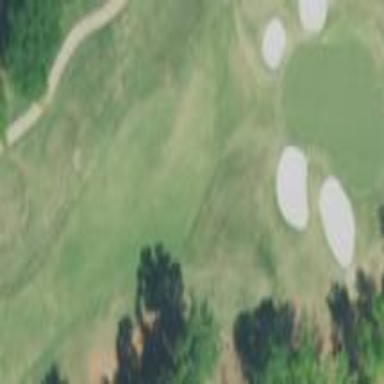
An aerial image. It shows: Golf fairway in the image.